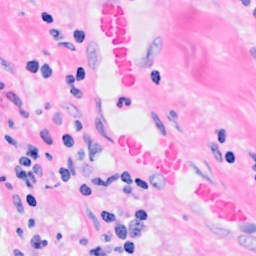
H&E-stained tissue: Breast